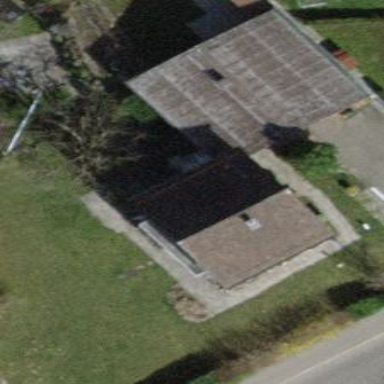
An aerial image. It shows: Detached building.